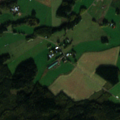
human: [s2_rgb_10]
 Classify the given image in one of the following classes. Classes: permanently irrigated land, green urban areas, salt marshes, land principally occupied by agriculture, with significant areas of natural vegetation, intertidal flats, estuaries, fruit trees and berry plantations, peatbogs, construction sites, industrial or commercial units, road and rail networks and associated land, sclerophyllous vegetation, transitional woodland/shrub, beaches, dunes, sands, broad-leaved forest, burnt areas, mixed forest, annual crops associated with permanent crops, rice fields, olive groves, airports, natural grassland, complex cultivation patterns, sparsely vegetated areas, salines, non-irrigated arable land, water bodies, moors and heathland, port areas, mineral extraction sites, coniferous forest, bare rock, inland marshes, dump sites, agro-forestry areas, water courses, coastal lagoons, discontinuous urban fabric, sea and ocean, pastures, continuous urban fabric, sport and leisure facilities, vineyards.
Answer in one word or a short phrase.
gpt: non-irrigated arable land, land principally occupied by agriculture, with significant areas of natural vegetation, mixed forest